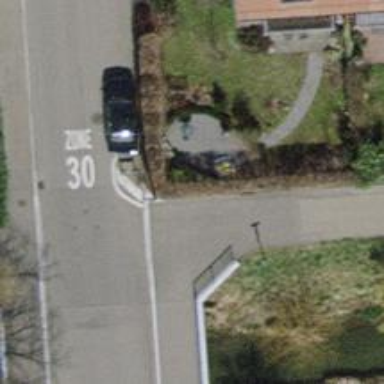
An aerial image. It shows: Sidewalk along the footway.